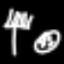
Label: fork